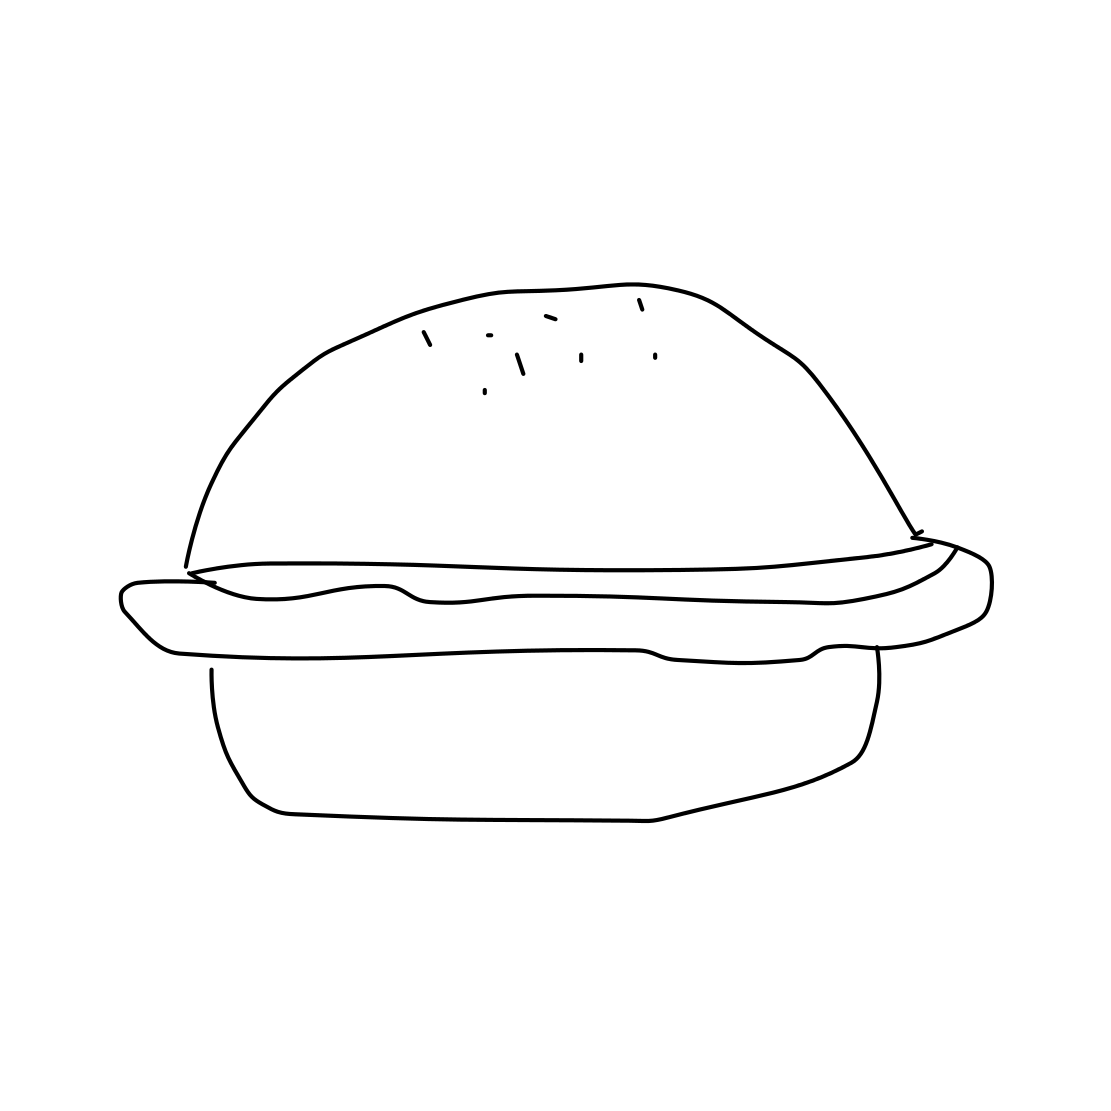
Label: hamburger